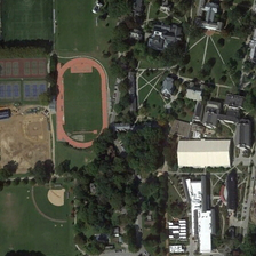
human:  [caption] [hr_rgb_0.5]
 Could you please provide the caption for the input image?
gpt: There are many trees and many houses near the playground.

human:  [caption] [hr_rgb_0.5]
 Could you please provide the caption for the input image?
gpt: There are many trees and many houses near the playground.

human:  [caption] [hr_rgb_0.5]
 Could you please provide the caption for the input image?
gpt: There are many trees and many houses near the playground.

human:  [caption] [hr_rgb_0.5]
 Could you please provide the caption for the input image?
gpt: There are many trees and many houses near the playground.

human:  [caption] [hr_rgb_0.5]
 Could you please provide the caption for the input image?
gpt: There are many trees and many houses near the playground.